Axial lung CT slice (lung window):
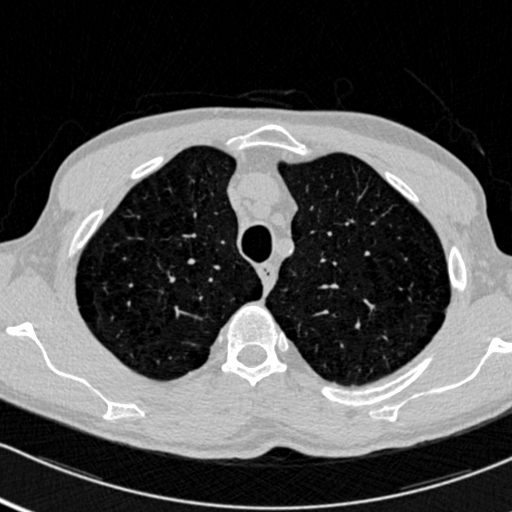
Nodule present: no